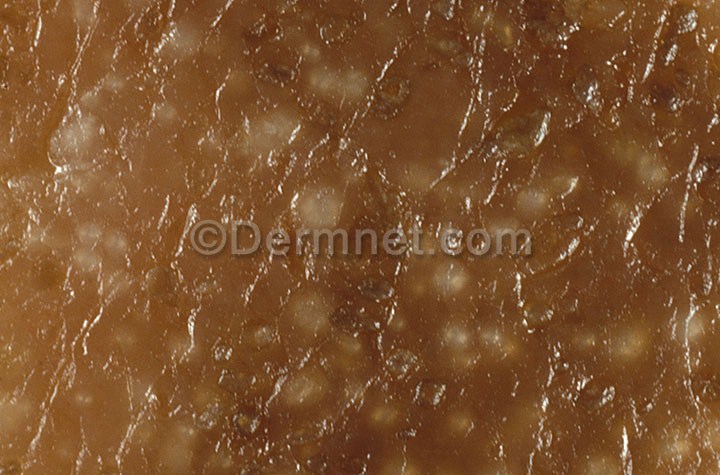
Disease: Seborrheic Keratoses and other Benign Tumors